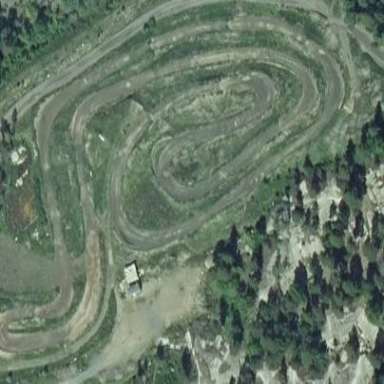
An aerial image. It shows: Unpaved raceway designed for motor sports.